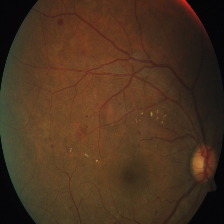
Diabetic retinopathy grade: Severe